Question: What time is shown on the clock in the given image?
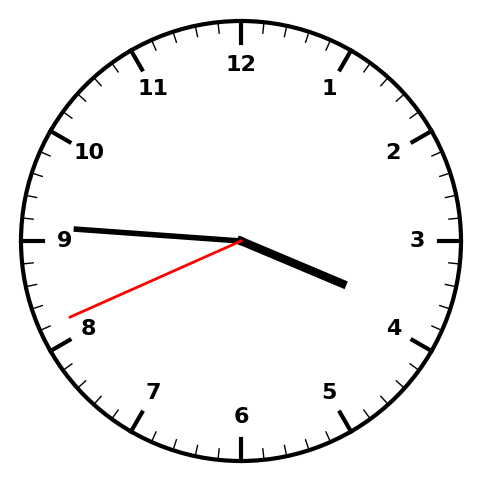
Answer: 03:45:41